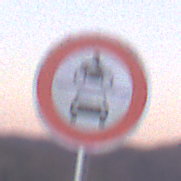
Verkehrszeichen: VerbotKraftfahrzeuge
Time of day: Dusk
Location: Outdoor (Nature)
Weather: Clear
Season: NotSpecified
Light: Natural